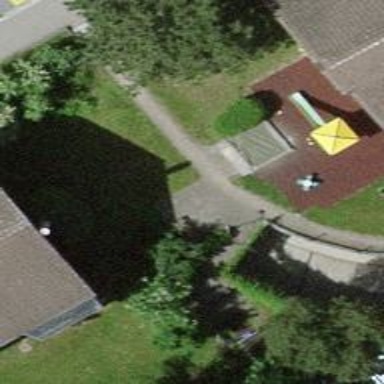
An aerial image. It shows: Group of garages.